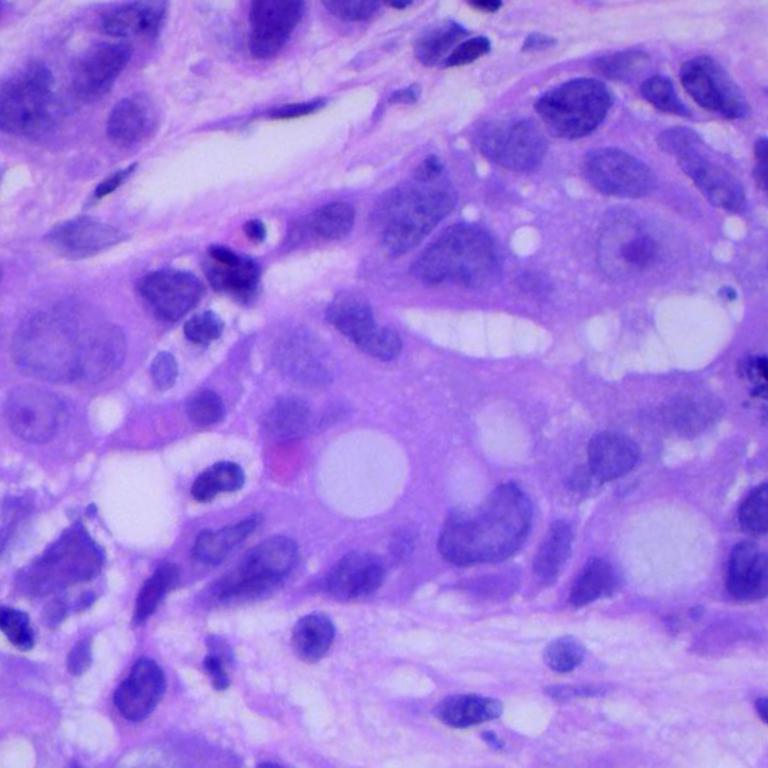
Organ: lung
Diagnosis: adenocarcinomas